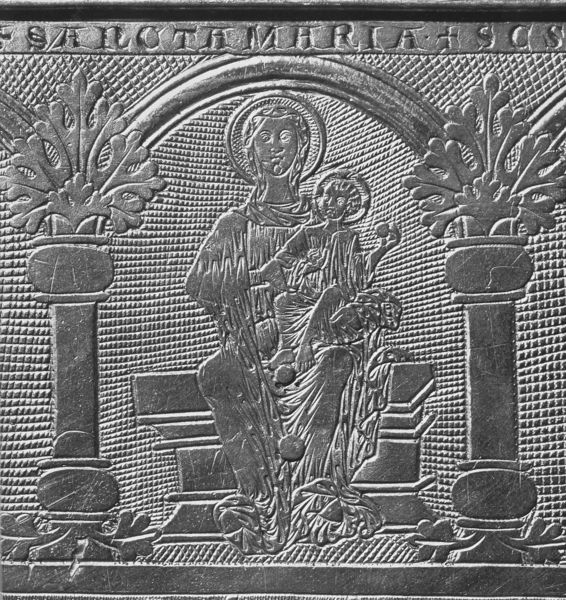
Titel: Staurothek
Standort: Trier, St. Matthias (EU - D - RP)
Schlagwörter: blätter, frau, säulen, flächig, ornament, falten, sockel, stein, kind, pflanzen, frucht, apfel, relief, bogen, bank, thron, sitzt, schoß, schraffur, kugel, trohn, tron, gravur, heiligenschein, nimbus, christus, jesus, mittelalter, palmen, heilig, maria, madonna, viereck, vierecke, prägung, santa maria, maria mit kind, thronen, muttergottes, sancta, bältter, wäulen